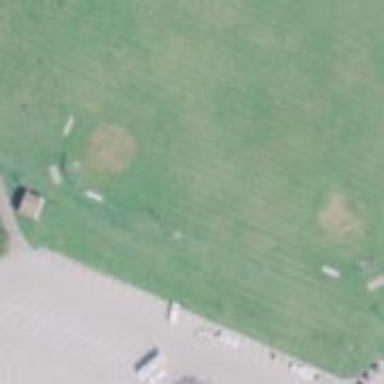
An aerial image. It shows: Baseball pitch for leisure land activities.